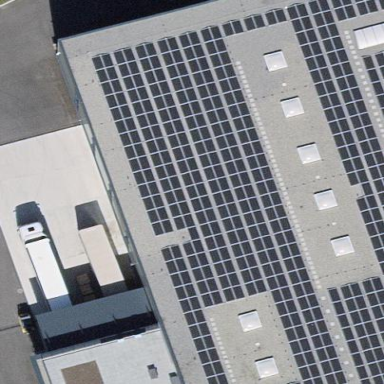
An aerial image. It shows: Solar power generator.